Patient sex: M
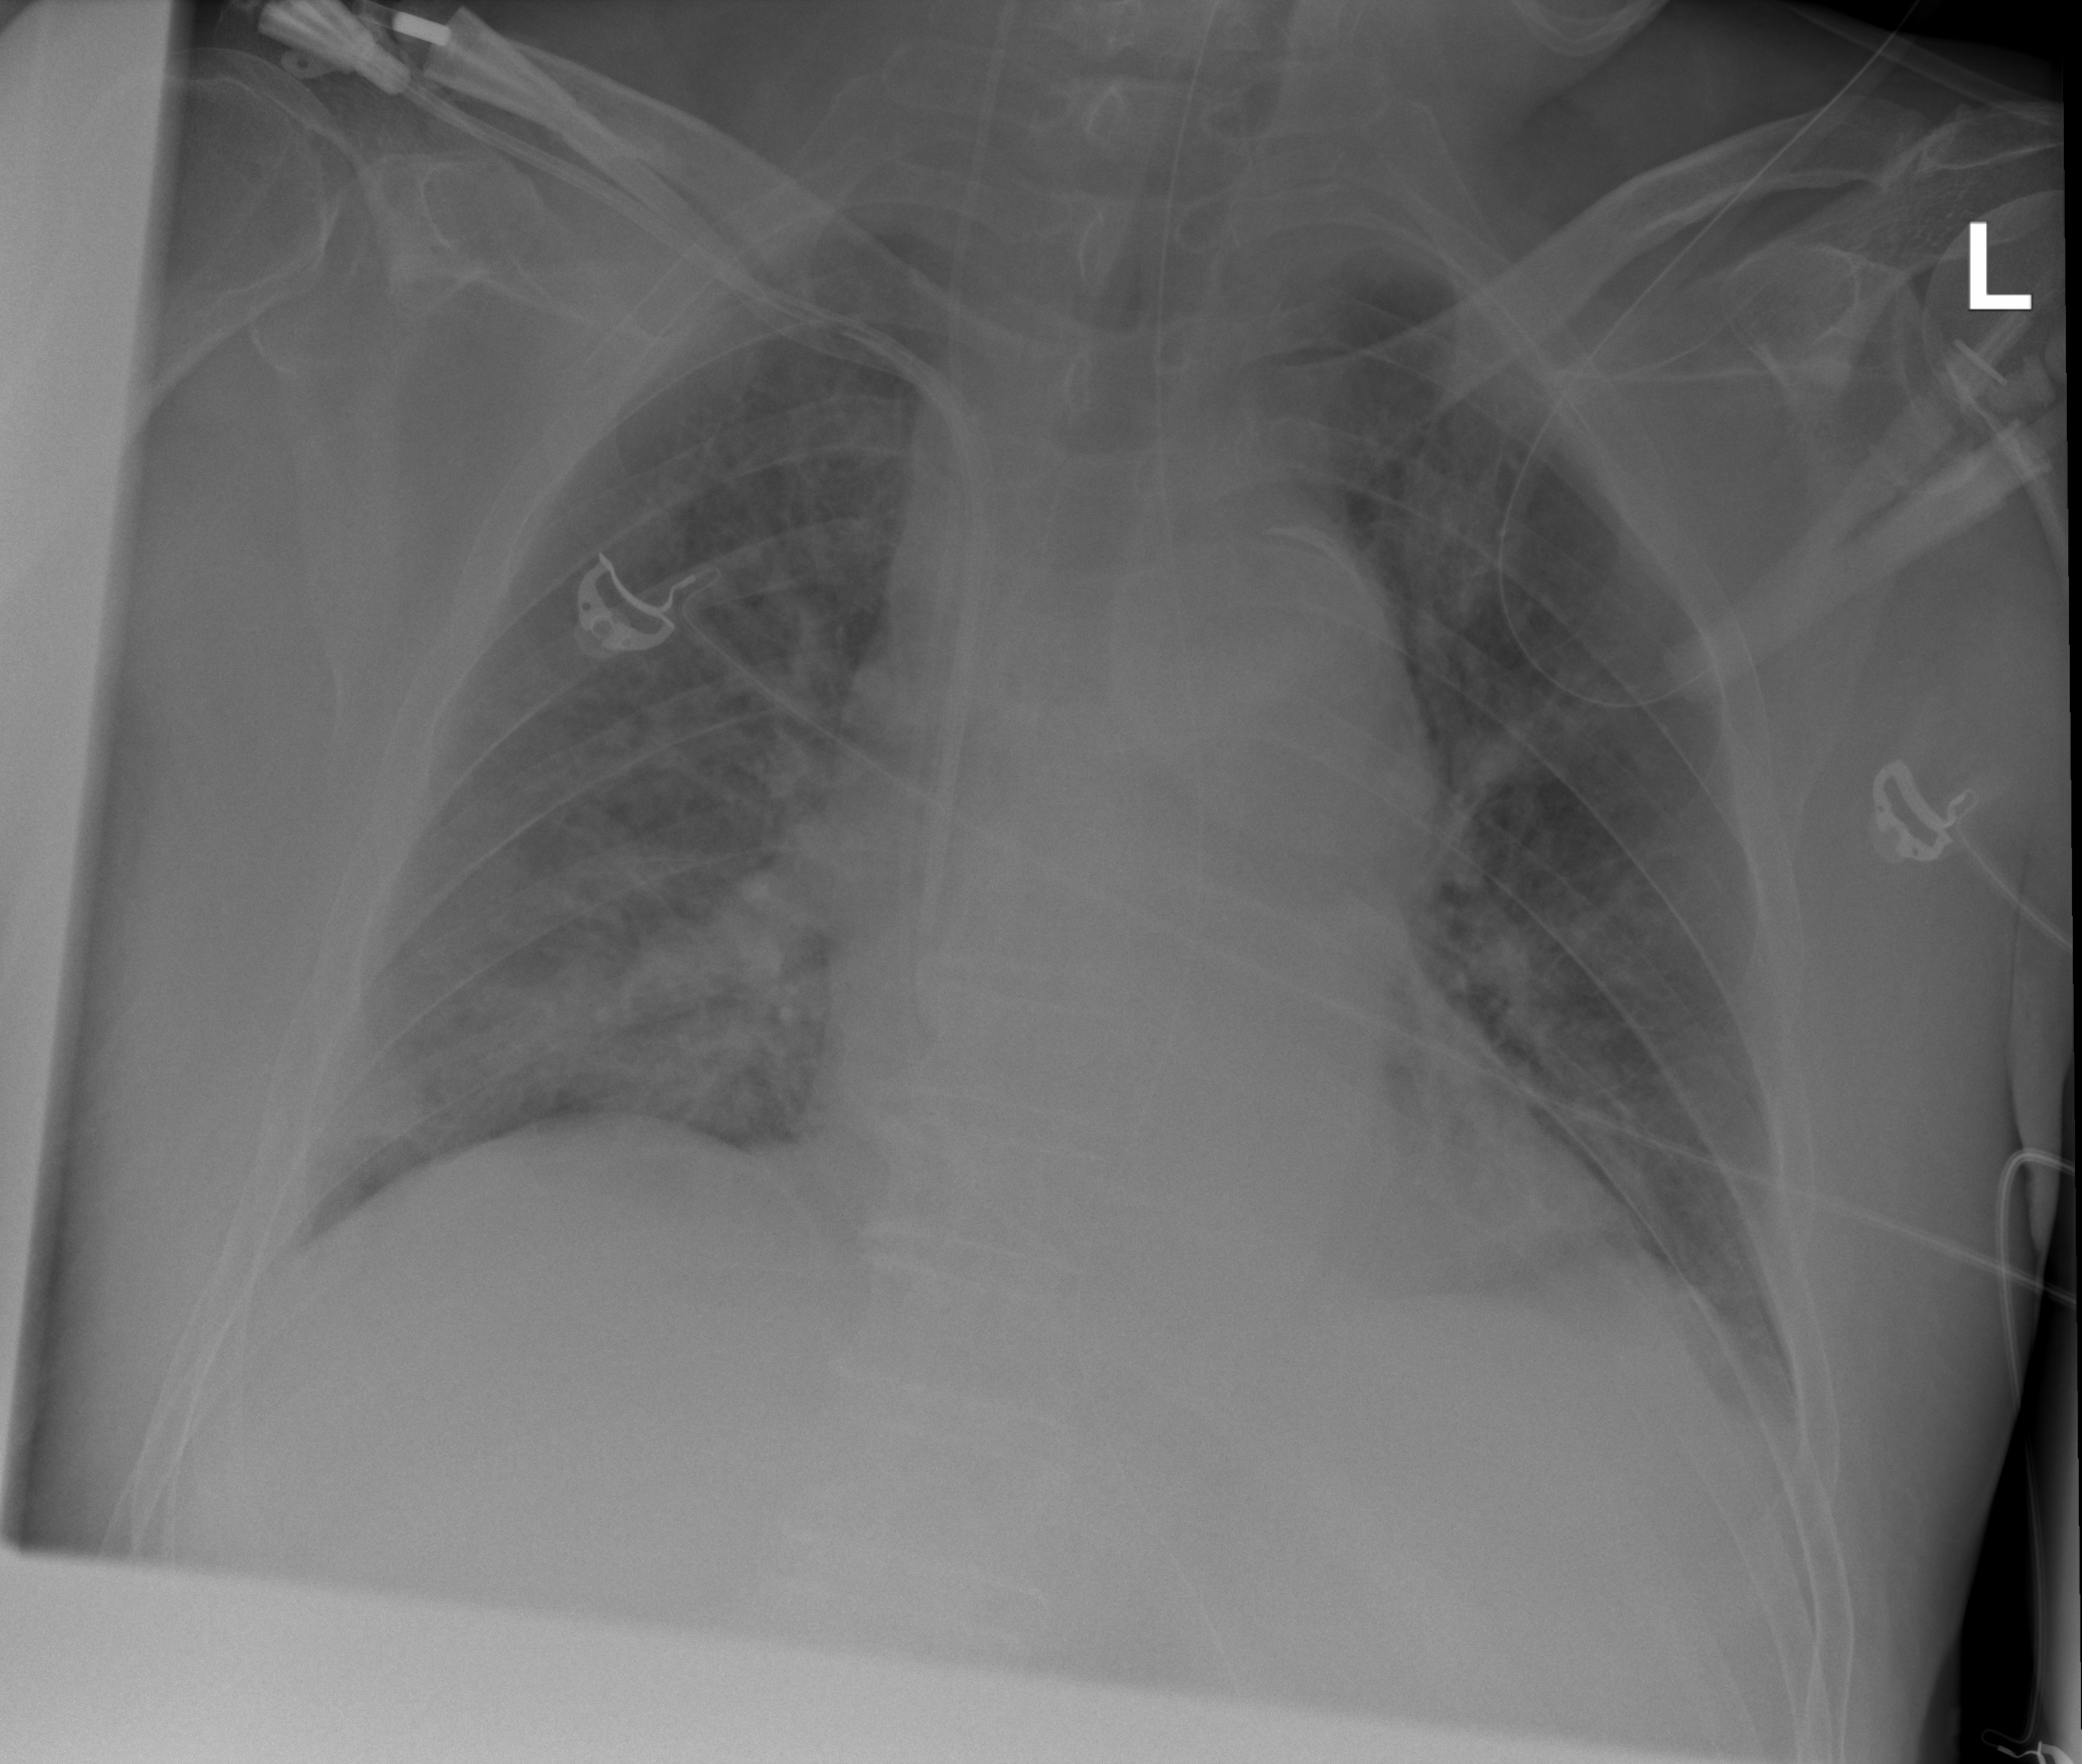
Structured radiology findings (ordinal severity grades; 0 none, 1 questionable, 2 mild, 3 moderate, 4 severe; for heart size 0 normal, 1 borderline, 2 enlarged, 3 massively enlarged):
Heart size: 1
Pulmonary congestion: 2
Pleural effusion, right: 1
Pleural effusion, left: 2
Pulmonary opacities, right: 2
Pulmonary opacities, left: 2
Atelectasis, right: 2
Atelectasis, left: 2